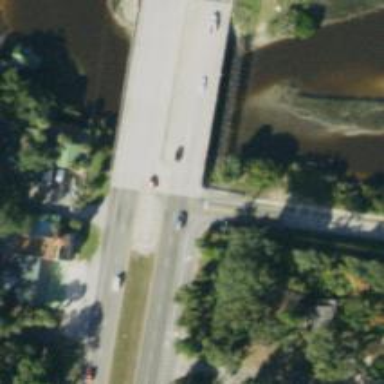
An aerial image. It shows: Bridge over primary link highway.